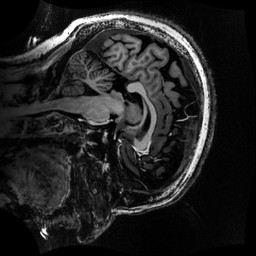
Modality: MP2RAGE
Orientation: sagittal
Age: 35
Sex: female
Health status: healthy